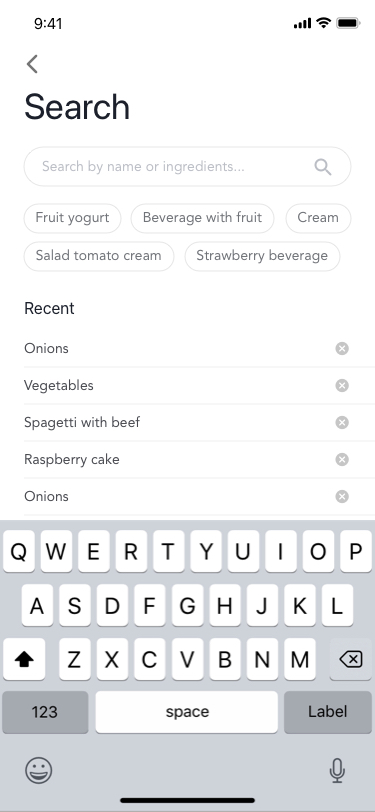
Text in this UI design:
Search
Search by name or ingredients...
Onions
Vegetables
Spagetti with beef
Raspberry cake
Onions
Fruit yogurt
Beverage with fruit
Cream
Strawberry beverage
Salad tomato cream
Recent